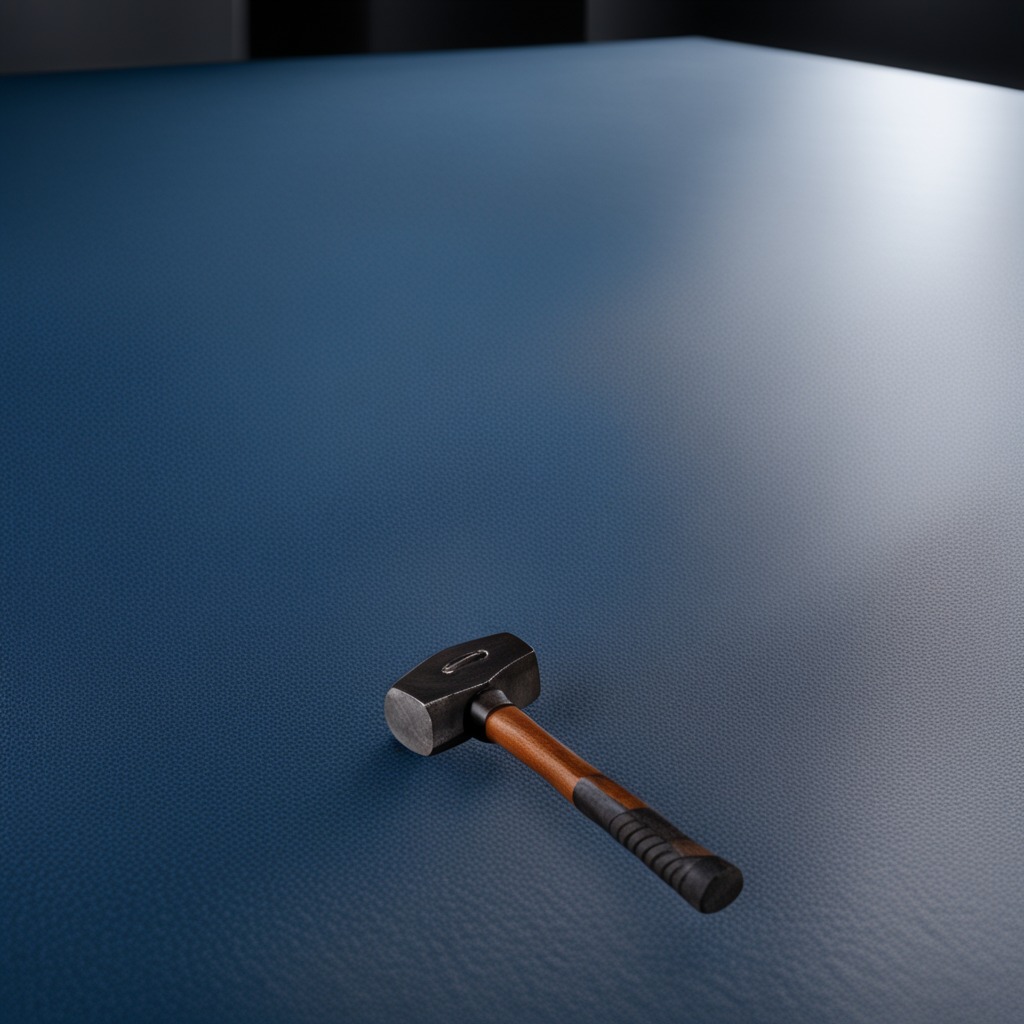
A hammer is lying on the granite tabletop.